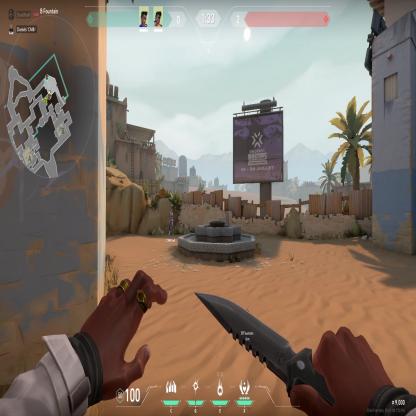
Label: teammate